Aerial crown-view tile of a tropical tree (Barro Colorado Island, Panama), acquired 20241216:
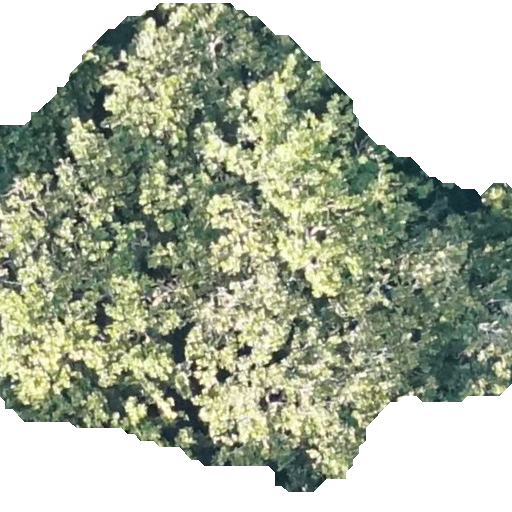
Species: Anacardium excelsum
GBIF accepted scientific name: Anacardium excelsum
Crown area: 296.804 m²